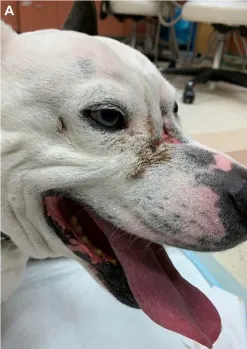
Note the obvious large mid-facial defect.
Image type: medical_photograph (other_medical_photograph)